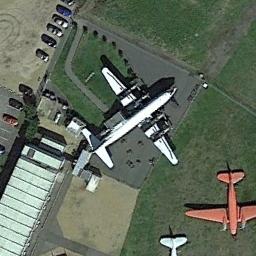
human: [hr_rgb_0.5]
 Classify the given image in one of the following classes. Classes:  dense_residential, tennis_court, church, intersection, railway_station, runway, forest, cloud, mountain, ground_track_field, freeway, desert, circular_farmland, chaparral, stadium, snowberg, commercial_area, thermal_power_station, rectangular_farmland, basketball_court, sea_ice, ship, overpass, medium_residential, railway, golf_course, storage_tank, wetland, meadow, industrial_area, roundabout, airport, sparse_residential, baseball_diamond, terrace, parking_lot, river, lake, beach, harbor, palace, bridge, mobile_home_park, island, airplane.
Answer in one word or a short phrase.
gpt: airplane